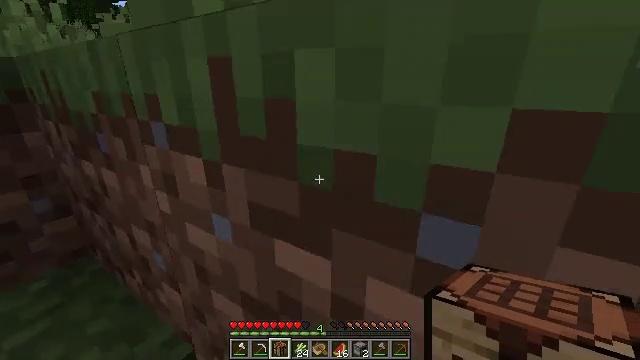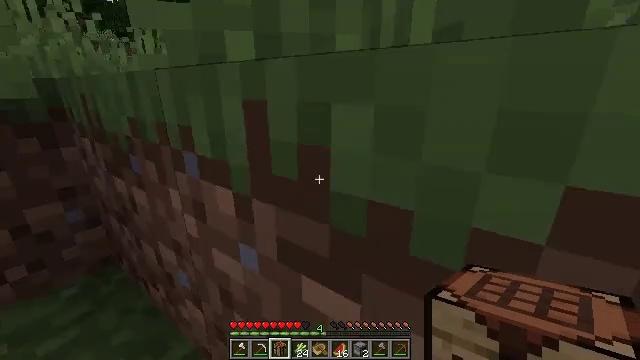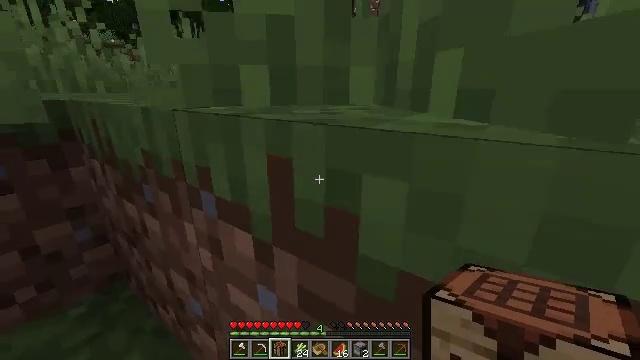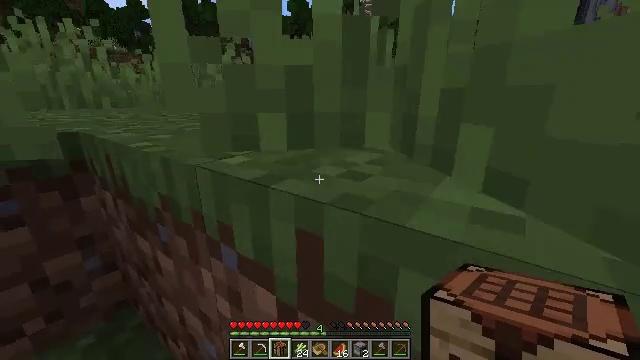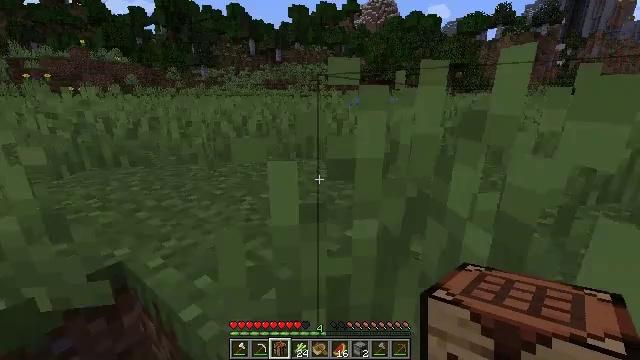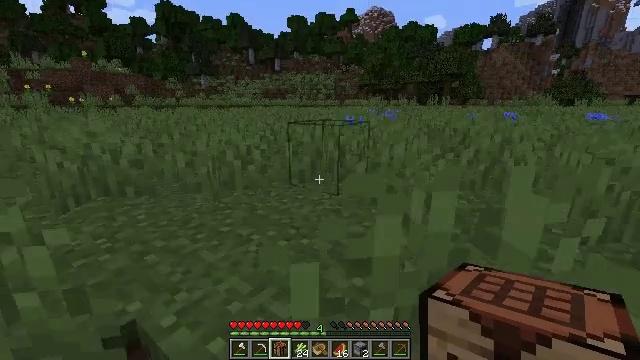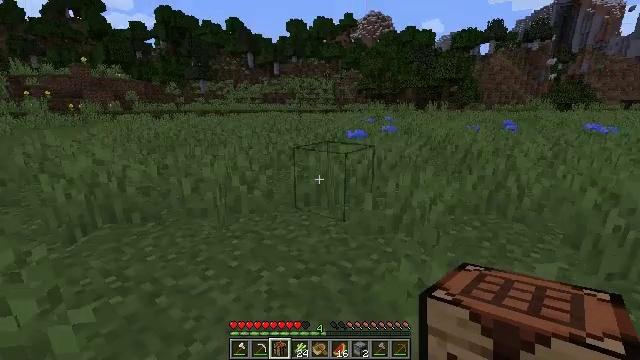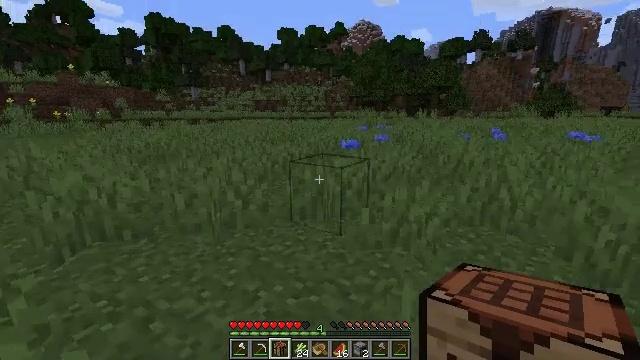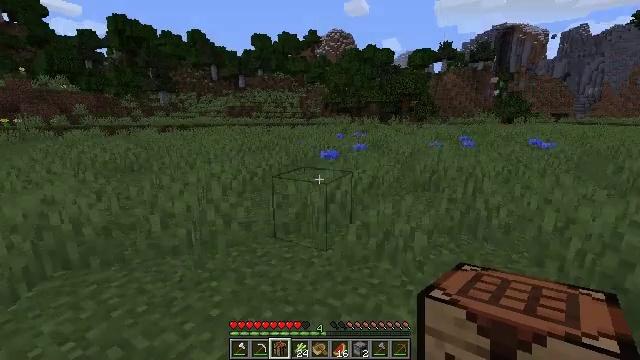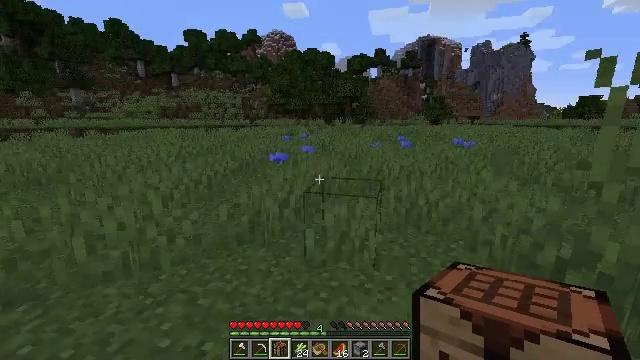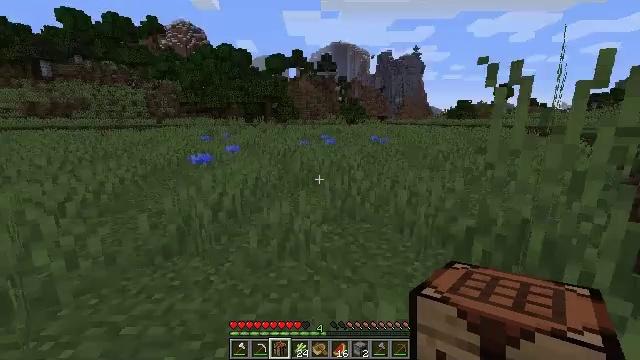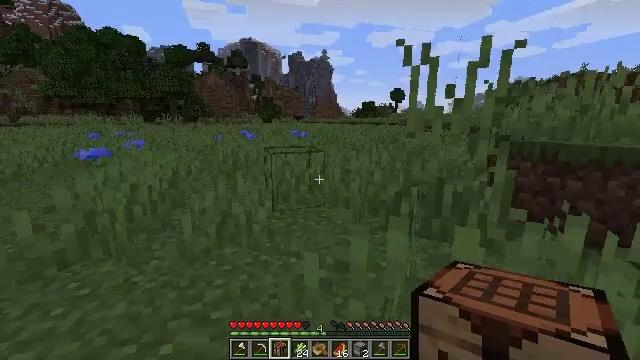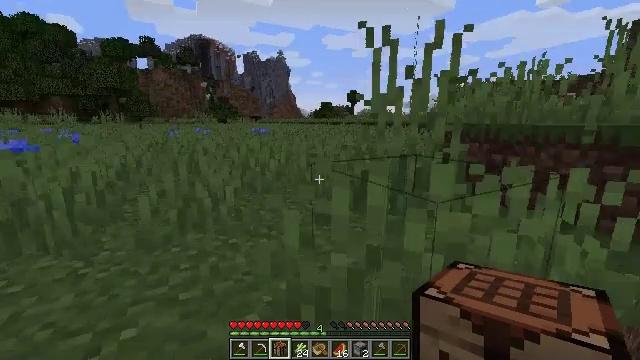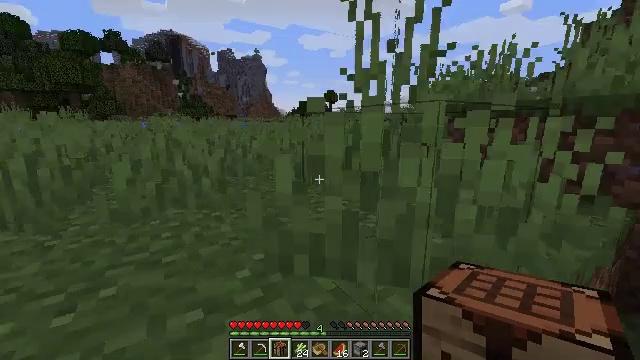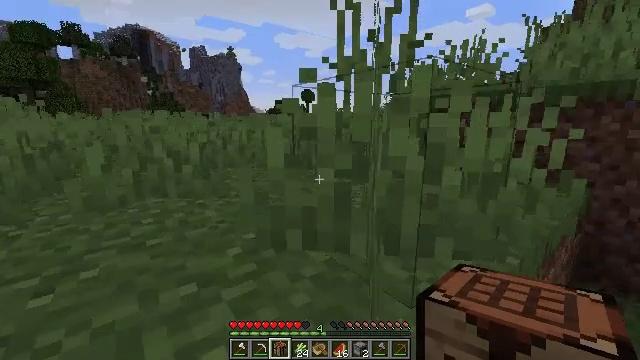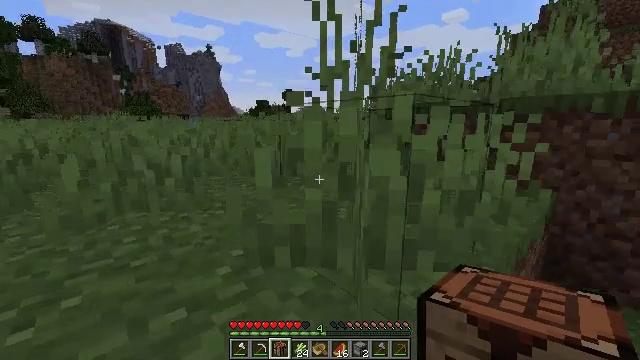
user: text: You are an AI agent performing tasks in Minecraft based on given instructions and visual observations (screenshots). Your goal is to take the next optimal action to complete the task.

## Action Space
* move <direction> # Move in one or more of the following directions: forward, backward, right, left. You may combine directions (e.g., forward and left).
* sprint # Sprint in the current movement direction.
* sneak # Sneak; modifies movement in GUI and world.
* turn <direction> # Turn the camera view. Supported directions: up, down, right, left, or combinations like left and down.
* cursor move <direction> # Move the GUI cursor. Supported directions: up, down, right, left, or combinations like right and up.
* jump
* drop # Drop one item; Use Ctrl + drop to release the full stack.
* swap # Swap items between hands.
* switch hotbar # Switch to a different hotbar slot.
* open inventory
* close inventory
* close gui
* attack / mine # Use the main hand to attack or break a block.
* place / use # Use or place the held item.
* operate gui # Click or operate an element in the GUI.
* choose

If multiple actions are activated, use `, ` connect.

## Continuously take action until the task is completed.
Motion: motion action
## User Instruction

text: Kill the sheep.
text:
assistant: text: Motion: move forward and move left, sprint, turn left and up, jump
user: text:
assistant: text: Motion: move forward and move left, sprint, jump
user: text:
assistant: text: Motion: move forward and move left, sprint, turn up, jump
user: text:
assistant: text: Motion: move forward and move left, sprint, jump
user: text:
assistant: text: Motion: move forward and move left, sprint, turn up, jump
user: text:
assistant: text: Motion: move forward and move left, sprint, jump
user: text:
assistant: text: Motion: move forward and move left, sprint, turn right and up, jump
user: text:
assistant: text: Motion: move forward and move left, sprint, turn right and up, jump
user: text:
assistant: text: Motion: move forward and move left, sprint, turn right, jump
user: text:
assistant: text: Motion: move forward and move left, sprint, turn right, jump
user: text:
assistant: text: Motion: move forward and move left, sprint, turn right, jump
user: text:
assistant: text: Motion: move forward, sprint, turn right, jump
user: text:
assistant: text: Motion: move forward, sprint, turn right, jump
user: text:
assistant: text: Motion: move forward, sprint, turn right, jump
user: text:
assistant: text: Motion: move forward, sprint, turn right, jump
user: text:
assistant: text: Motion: move forward, sprint, jump
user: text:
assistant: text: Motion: move forward, sprint, jump
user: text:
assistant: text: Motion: move forward, sprint, jump
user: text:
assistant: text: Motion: move forward, sprint, jump
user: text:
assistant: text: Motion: move forward, sprint, jump
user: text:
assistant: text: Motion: move forward, sprint, jump
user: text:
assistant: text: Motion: move forward, sprint, jump
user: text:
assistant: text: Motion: move forward, sprint, jump
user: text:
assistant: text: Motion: move forward, sprint, turn left, jump
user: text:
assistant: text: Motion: move forward, sprint, turn left, jump
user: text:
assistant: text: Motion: move forward, sprint, turn left, jump
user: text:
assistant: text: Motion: move forward, sprint, jump
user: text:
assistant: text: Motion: move forward, sprint, jump
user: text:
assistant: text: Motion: move forward, sprint, jump
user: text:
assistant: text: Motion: move forward, sprint, jump